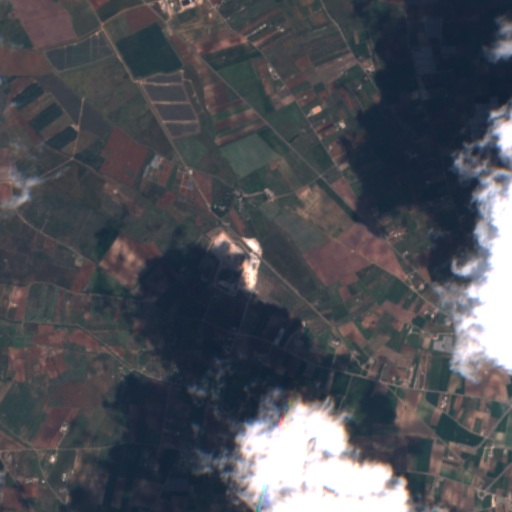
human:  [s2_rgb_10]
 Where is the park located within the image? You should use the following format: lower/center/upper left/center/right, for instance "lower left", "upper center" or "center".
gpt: The park is located in the lower right of the image.
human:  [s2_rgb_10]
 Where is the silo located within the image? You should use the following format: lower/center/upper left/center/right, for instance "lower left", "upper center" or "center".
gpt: The silo is located in the center left of the image.
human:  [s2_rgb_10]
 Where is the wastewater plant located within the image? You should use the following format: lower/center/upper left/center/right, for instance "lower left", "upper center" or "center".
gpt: The wastewater plant is located in the lower right of the image.
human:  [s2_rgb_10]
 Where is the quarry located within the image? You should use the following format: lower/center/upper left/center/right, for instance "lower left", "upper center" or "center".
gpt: There is no quarry in the image.